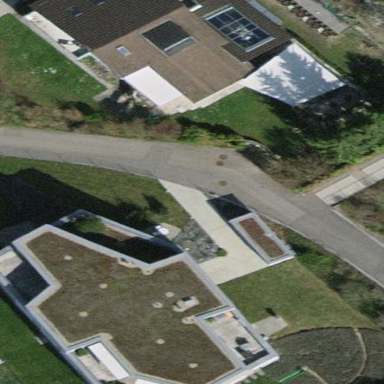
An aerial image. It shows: Detached building.